Question: A simple example as below:
'''
Column A is the list containing all data
Column B is the list of all unique data in Column A without duplicates
Column C will be the number of duplicates for each item in Column B from Column A
'''
How to write a easy formula for cells in Column C to sum each item in Column B from Column A?
I used '=sum(lookup($a$1:$a$10=$B$1))' for C1 but received: .

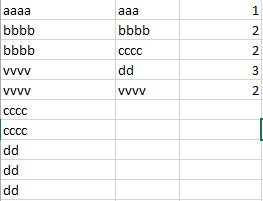
Answer: A simple countif() should suffice unless I'm misunderstanding..
'''
=COUNTIF($A$1:$A$10,B1)
'''
Count if returns the number of times the second argument is found in the first argument (which is a range.)